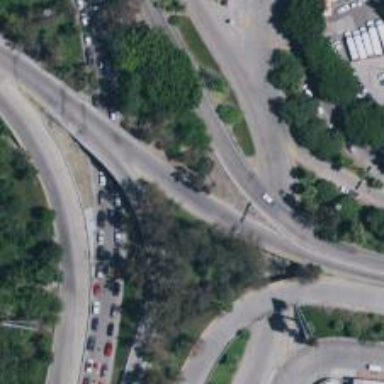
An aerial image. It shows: Secondary link road.